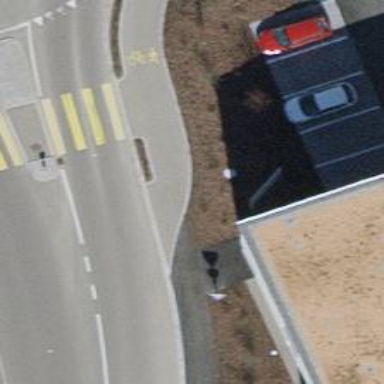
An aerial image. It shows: Bus stop with shelter. It is platform for public transport.